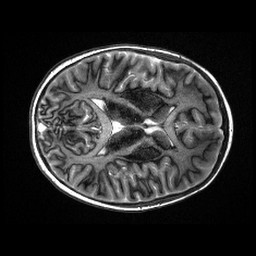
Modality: MP2RAGE
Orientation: axial
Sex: female
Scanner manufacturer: siemens
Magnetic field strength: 3 T
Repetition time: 5 s
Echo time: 0.00355 s